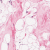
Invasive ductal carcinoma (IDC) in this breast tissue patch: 0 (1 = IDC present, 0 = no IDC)